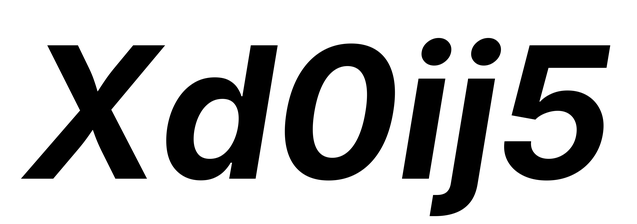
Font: Inter-Italic_Bold_Italic